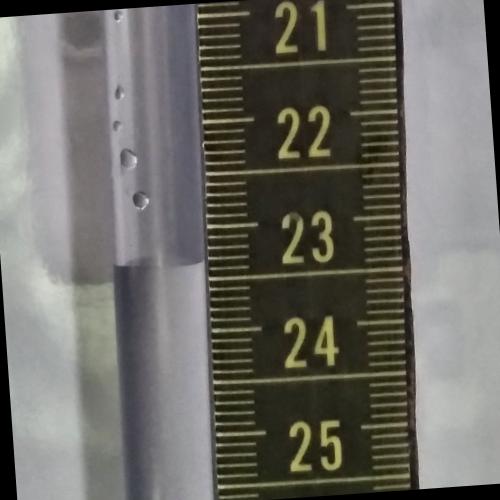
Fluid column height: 23.4 cm